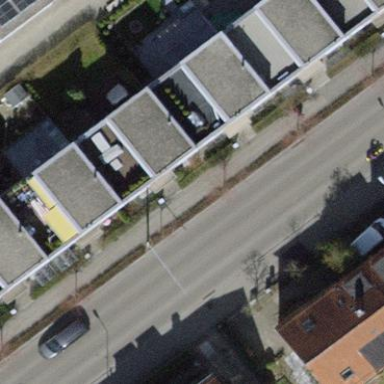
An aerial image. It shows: Semi-detached house with flat roof.